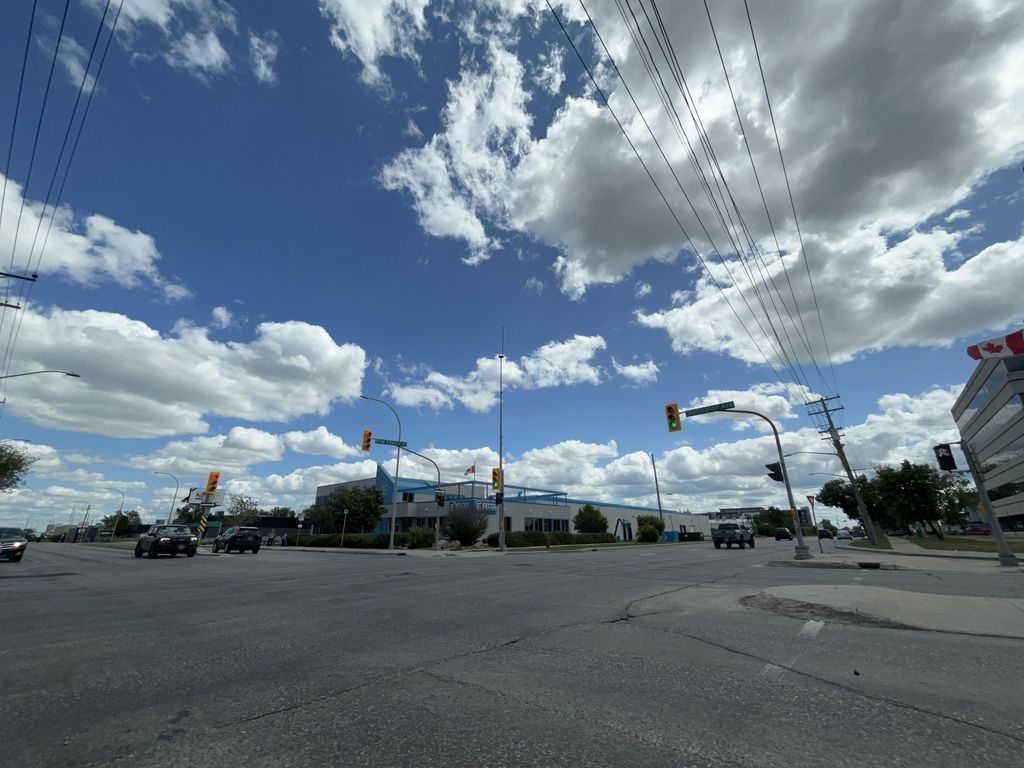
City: winnipeg